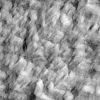
Atmospheric dust classification: not_dusty